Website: home-depot
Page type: billing-address
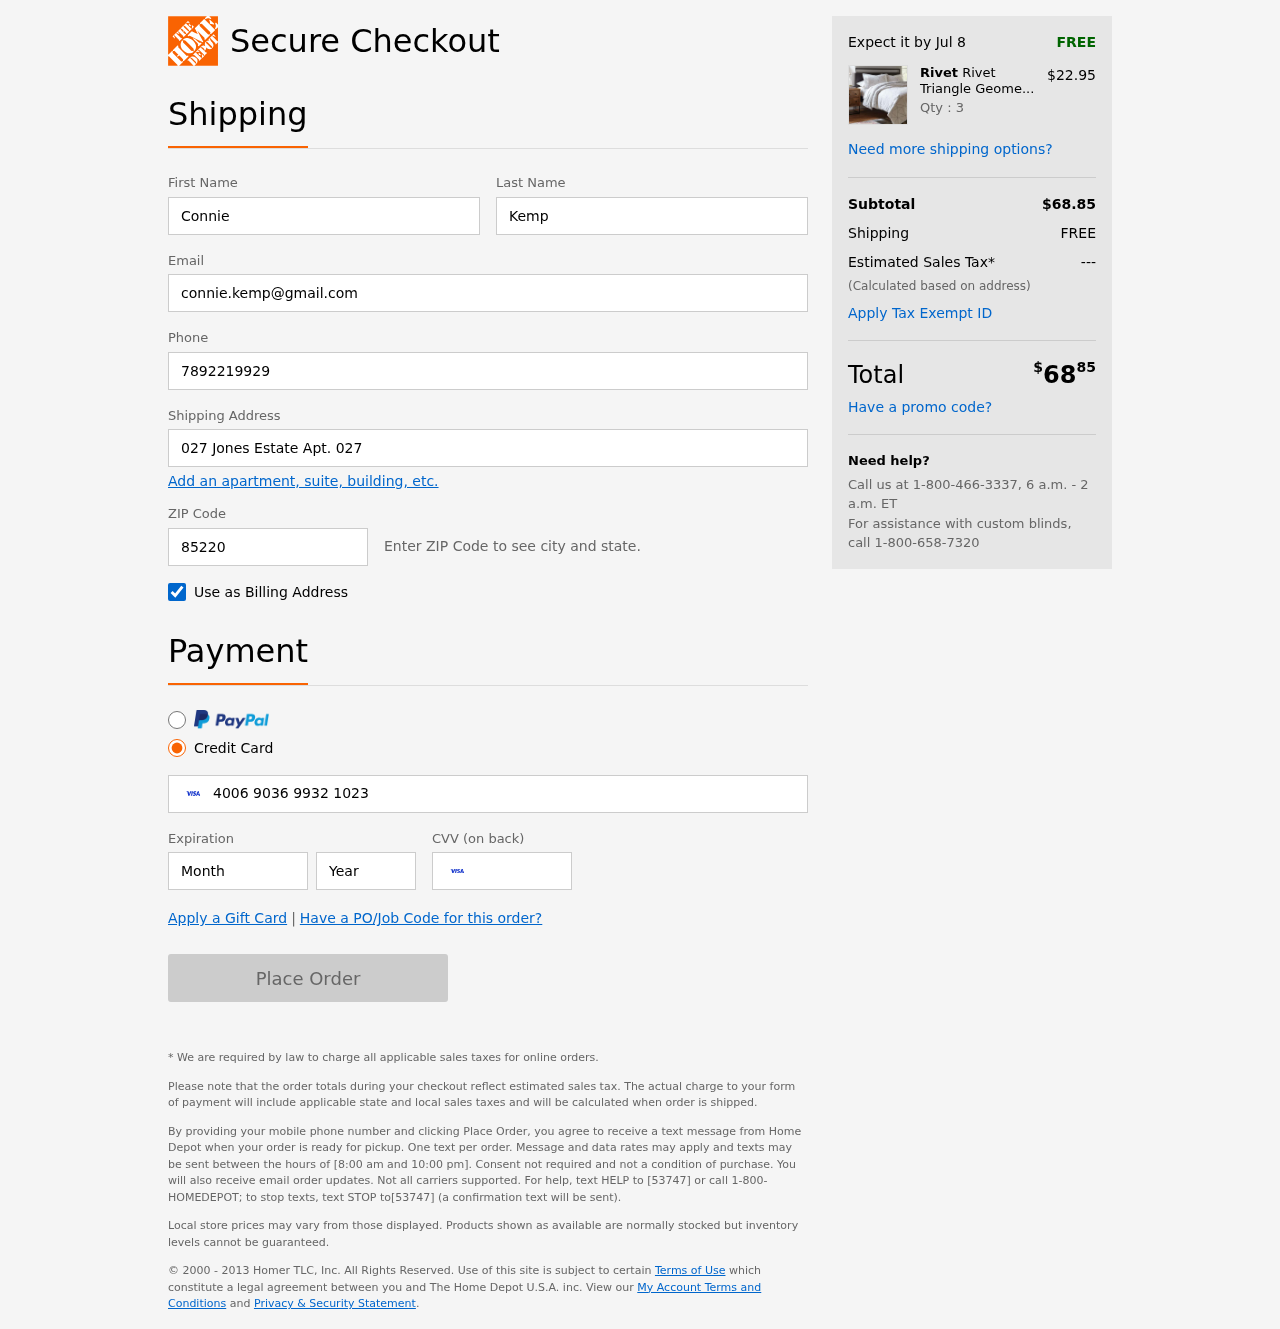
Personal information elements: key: PII_FIRSTNAME
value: Connie
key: PII_LASTNAME
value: Kemp
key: PII_EMAIL
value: connie.kemp@gmail.com
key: PII_PHONE
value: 7892219929
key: PII_STREET
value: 027 Jones Estate Apt. 027
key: PII_POSTCODE
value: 85220
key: PII_CARD_NUMBER
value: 4006 9036 9932 1023
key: PII_CARD_EXPIRY_MONTH
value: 07
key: PII_CARD_CVV
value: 391
Product elements: key: PRODUCT1_BRAND
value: Rivet
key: PRODUCT1_NAME
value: Rivet Triangle Geometric Pattern Cotton Duvet Comforter Cover Set
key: PRODUCT1_PRICE
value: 22.95
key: PRODUCT1_QUANTITY
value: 3
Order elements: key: ORDER_DELIVERY_DATE
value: Jul 8
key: ORDER_SUBTOTAL
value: $68.85
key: ORDER_SHIPPING_COST
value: FREE
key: ORDER_TAX
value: ---
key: ORDER_TOTAL2
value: $6885